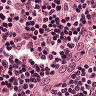
Metastatic tissue present: no